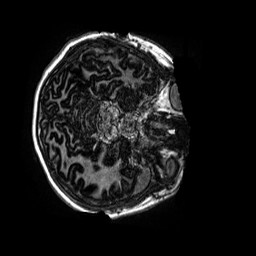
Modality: MP2RAGE
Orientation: axial
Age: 11
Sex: female
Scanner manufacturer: siemens
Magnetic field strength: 3 T
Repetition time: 4 s
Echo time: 0.00299 s